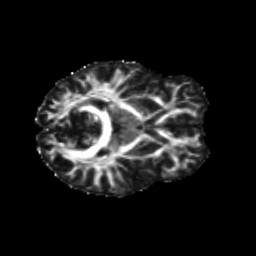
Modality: FA
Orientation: axial
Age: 21
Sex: male
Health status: healthy
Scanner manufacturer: siemens
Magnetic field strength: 3 T
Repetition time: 8.6 s
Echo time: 0.095 s